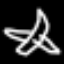
Label: airplane